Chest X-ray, PA view. Patient: 57 years old, sex M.
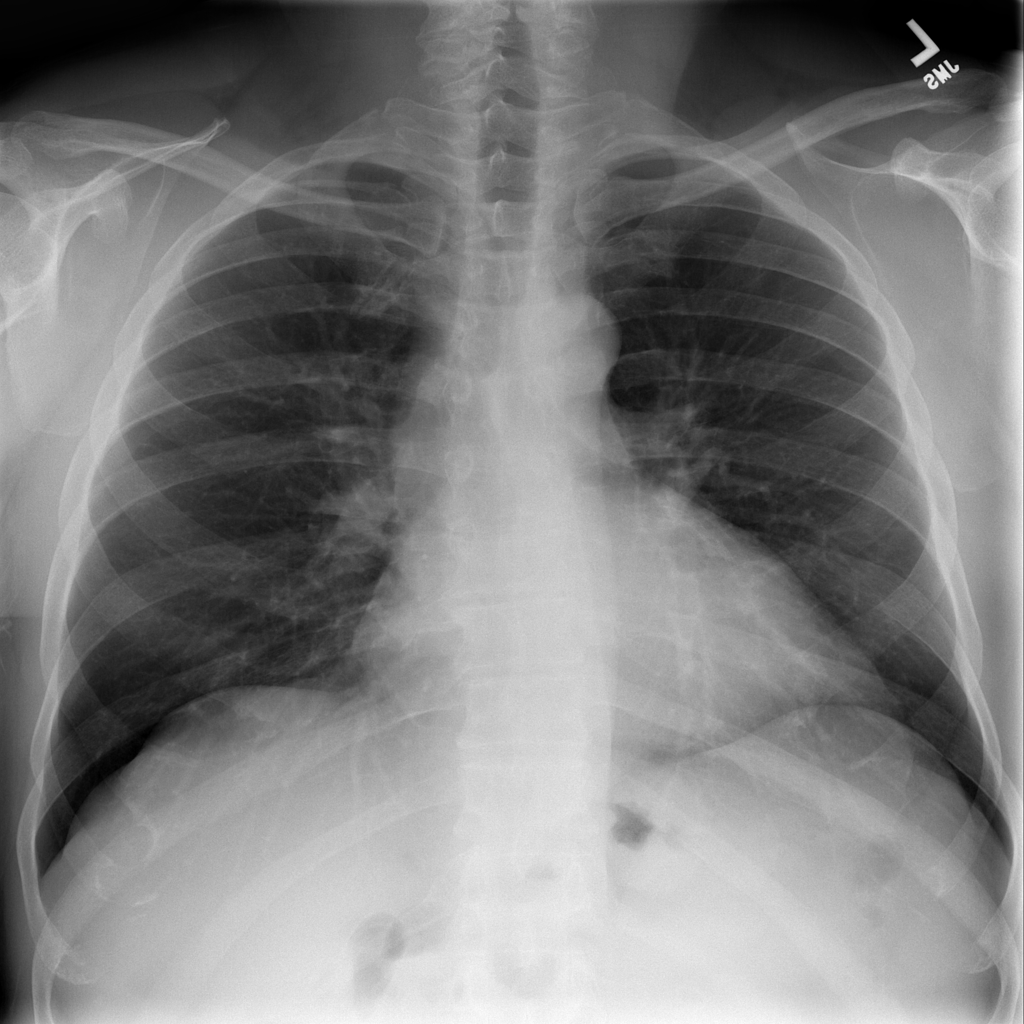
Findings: No Finding